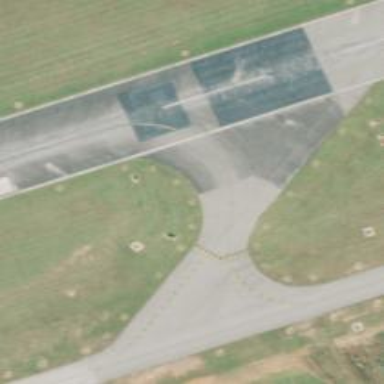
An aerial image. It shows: Image of taxiway at airport.